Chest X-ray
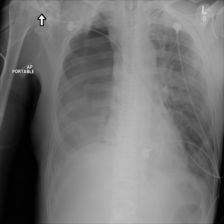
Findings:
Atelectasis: negative
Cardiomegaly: negative
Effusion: negative
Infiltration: negative
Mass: negative
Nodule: negative
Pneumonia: negative
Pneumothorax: negative
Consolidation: negative
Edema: negative
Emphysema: negative
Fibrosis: negative
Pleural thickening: negative
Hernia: negative